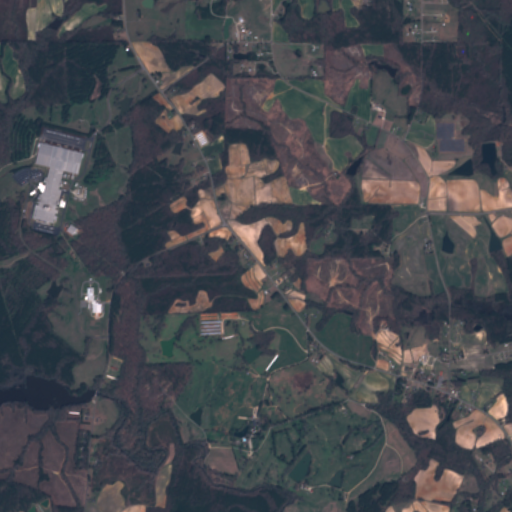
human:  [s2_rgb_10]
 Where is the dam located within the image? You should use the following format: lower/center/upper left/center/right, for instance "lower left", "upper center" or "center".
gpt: The dam is located in the lower left of the image.
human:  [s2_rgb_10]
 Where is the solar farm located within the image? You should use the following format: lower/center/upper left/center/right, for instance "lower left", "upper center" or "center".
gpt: The solar farm is located in the upper right of the image.
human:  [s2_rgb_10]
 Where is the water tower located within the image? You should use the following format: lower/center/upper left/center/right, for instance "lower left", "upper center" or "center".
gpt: The water tower is located in the upper left of the image.
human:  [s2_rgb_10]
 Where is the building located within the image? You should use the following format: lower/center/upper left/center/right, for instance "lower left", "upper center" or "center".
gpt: There is no building in the image.